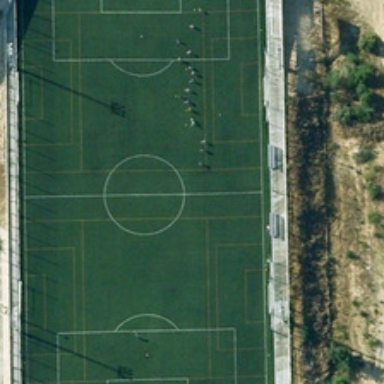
Is a rectangle football with aquamarine lawn in it .